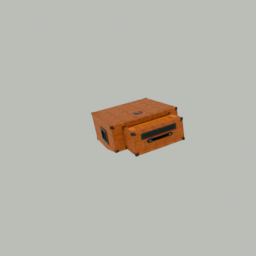
Label: electronics